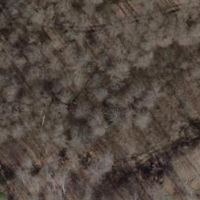
EUNIS habitat code: 41
Species observed at this site:
Cardamine heptaphylla